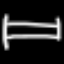
Label: bed